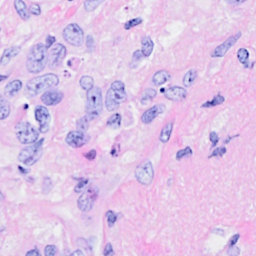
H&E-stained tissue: Breast